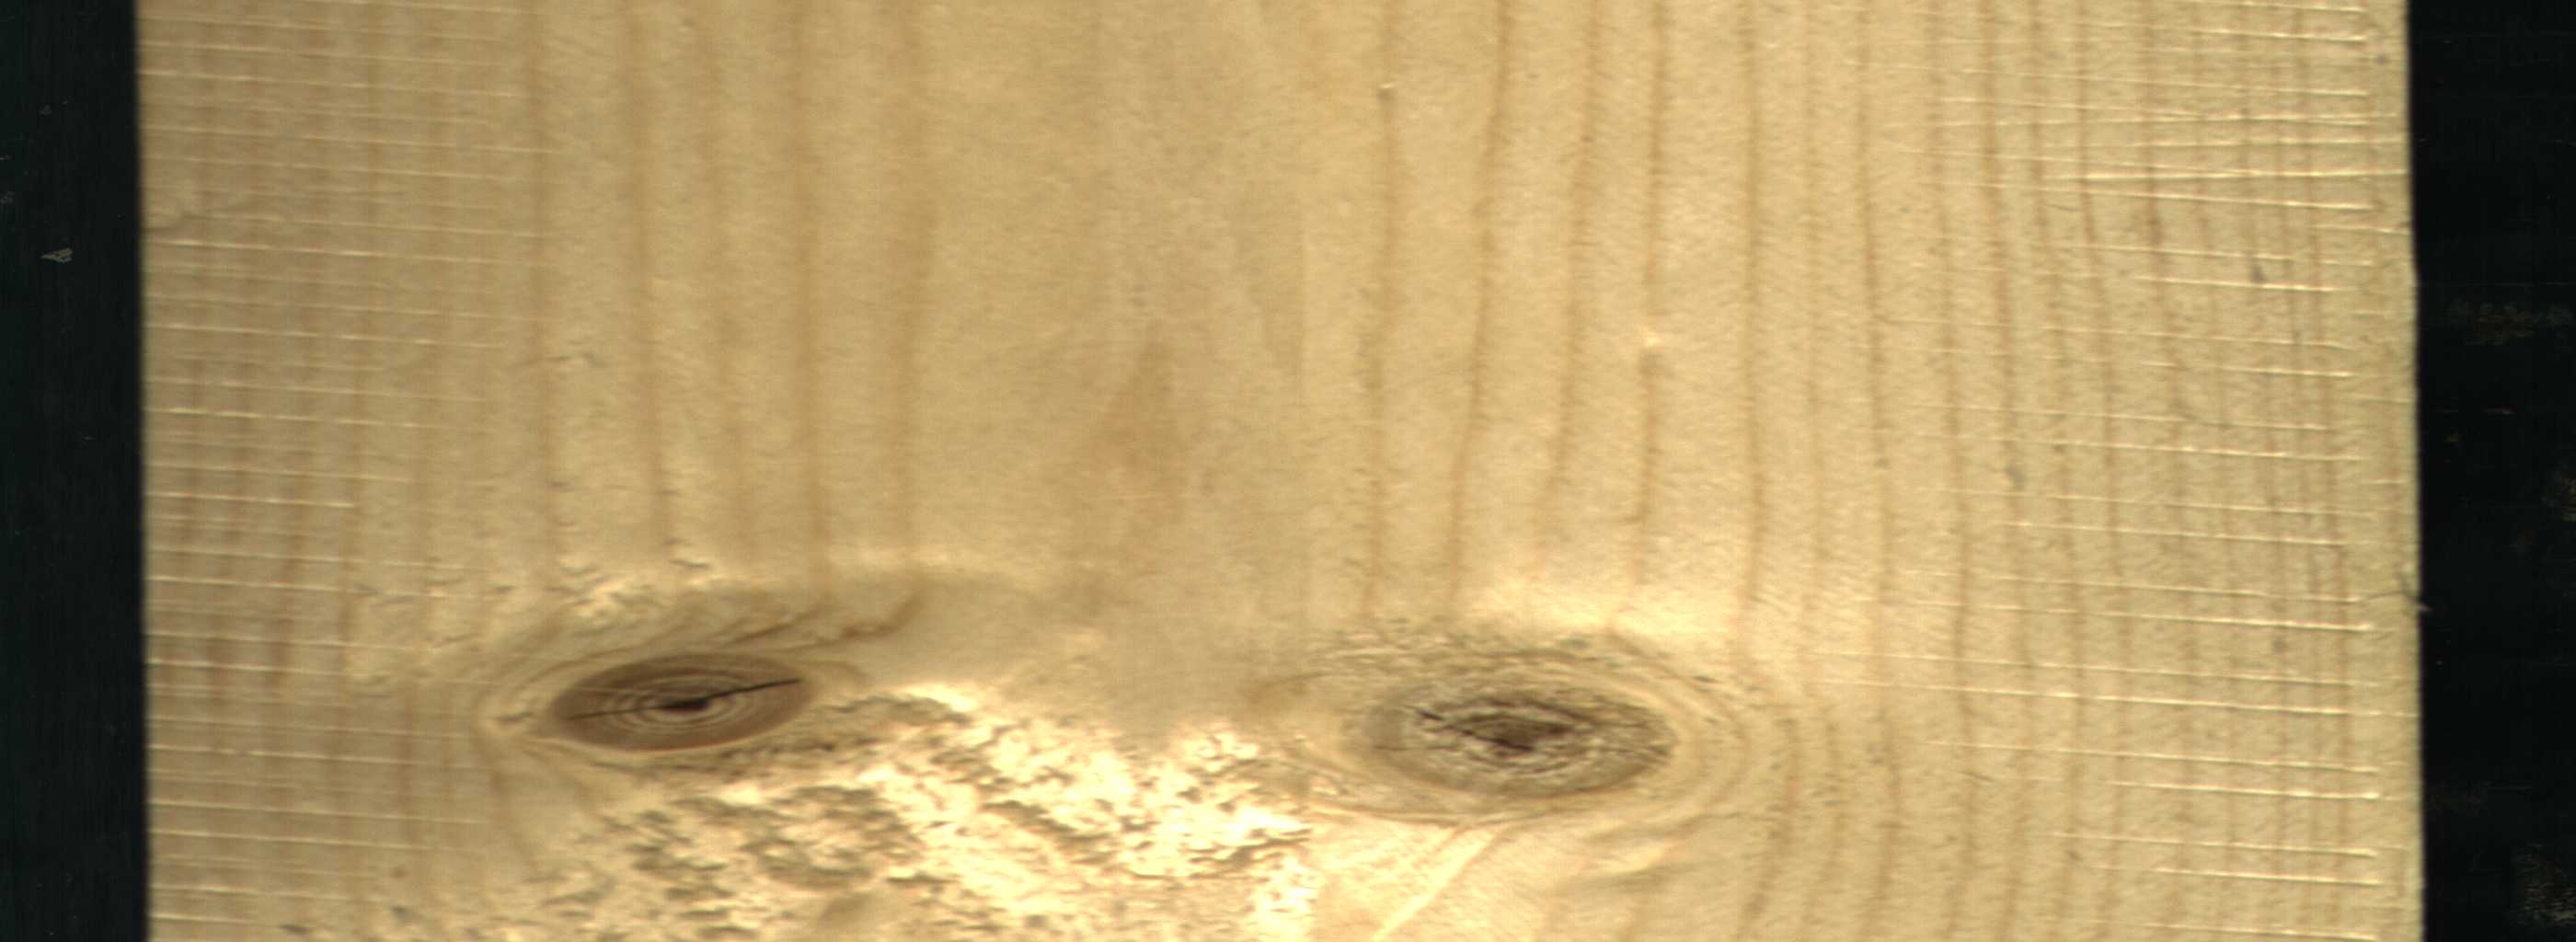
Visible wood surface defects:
knot_with_crack
knot_with_crack